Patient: sex M, age 57
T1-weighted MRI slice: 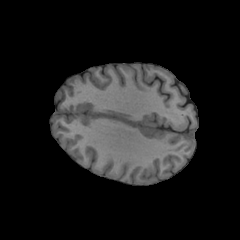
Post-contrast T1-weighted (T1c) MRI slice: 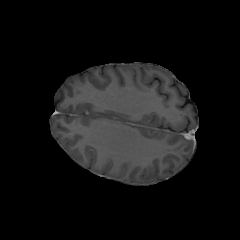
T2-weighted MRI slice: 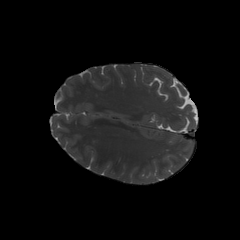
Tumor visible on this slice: no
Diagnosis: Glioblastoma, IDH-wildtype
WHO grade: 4